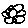
Label: flower